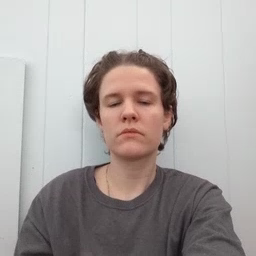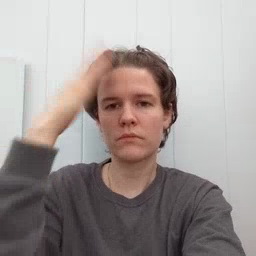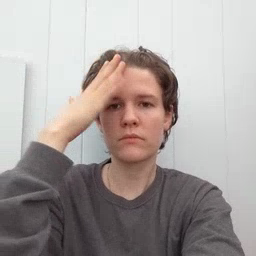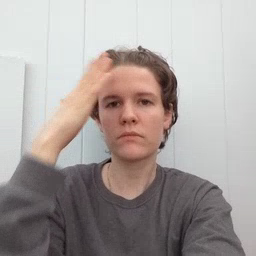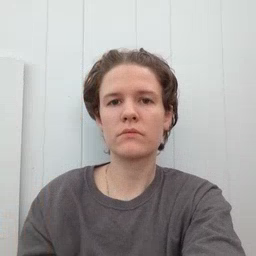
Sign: hat